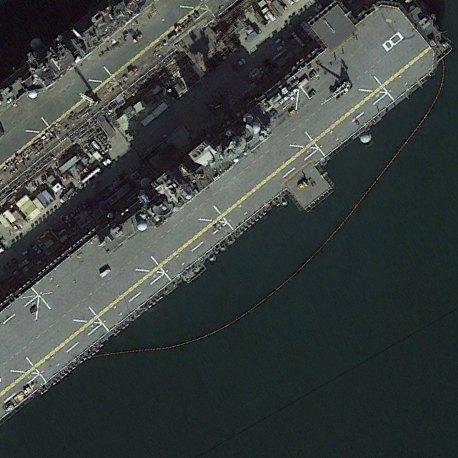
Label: assault